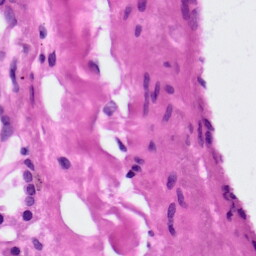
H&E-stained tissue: Lung